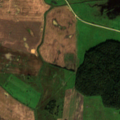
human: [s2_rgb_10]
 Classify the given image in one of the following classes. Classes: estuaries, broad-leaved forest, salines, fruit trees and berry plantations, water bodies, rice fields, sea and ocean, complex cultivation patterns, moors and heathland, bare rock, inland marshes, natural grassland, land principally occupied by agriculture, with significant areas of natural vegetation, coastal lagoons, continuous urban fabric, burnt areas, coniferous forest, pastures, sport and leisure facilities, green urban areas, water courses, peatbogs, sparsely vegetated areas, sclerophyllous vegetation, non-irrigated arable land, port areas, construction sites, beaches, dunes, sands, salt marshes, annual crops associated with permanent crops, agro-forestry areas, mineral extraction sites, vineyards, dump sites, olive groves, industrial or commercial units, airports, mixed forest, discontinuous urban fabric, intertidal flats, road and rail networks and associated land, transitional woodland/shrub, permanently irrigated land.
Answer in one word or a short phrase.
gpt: non-irrigated arable land, pastures, mixed forest